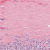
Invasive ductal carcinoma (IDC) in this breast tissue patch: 1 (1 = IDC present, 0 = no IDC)